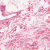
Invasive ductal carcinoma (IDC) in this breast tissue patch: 0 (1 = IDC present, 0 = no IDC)